Aerial crown-view tile of a tropical tree (Barro Colorado Island, Panama), acquired 20250715:
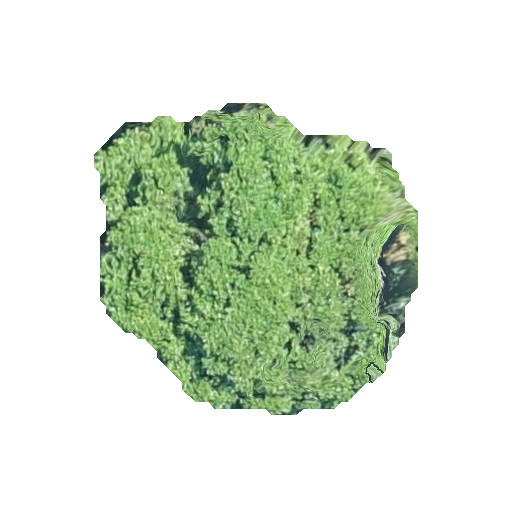
Species: Prioria copaifera
GBIF accepted scientific name: Prioria copaifera
Crown area: 116.219 m²